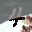
Label: 4